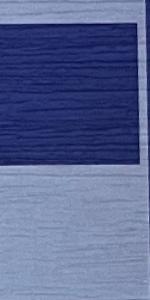
Label: Empty